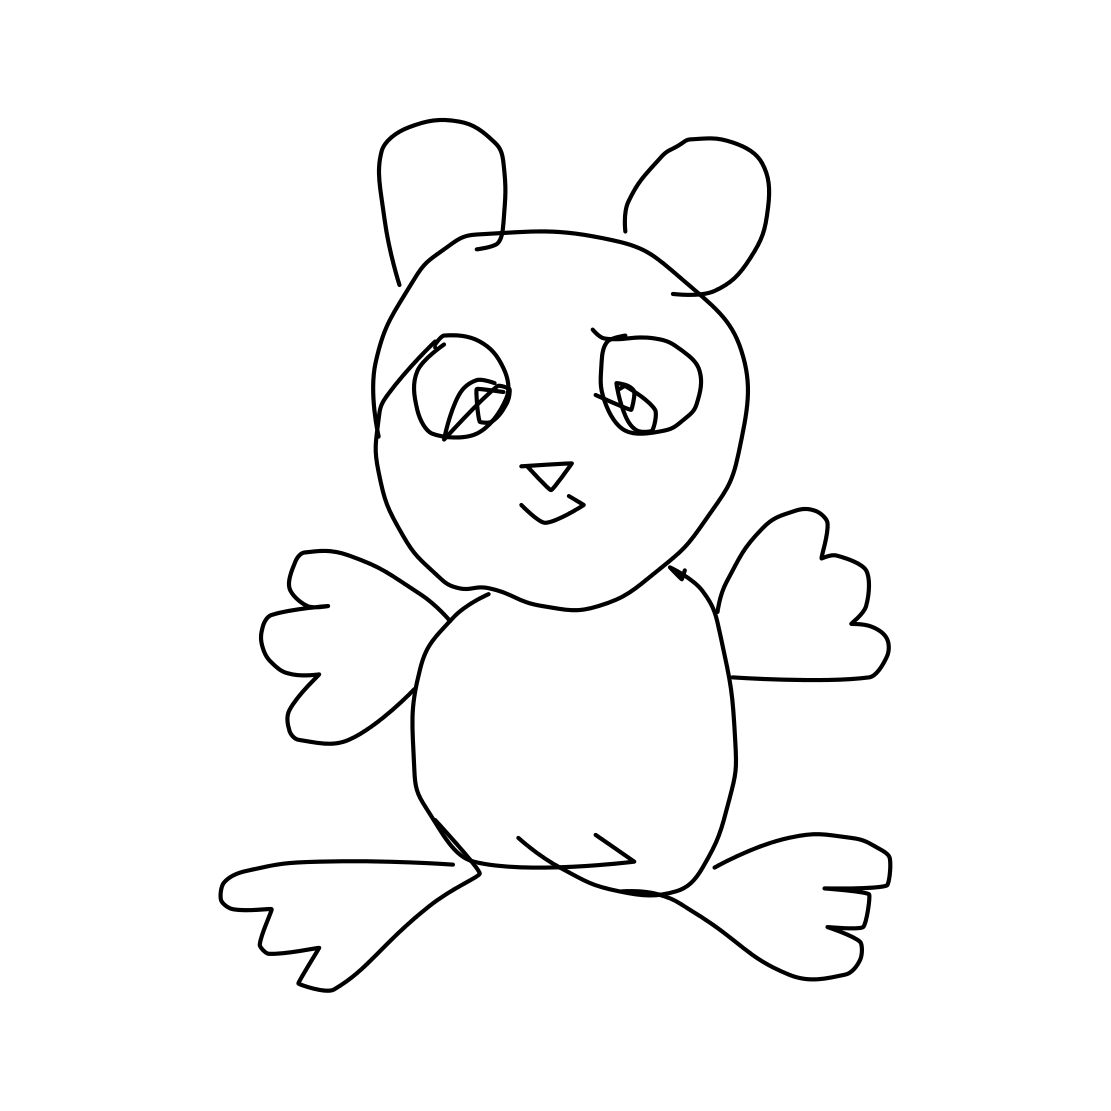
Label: teddy-bear